九年级 · 度量几何学
(本小题8.0分)

如图, $A B C D$ 是围墙, $A B / / C D, \angle A B C=120^{\circ}$, 一根 $6 m$ 长的绳子, 一端拴在围墙一角的柱子 $B$ 处,另一端 $E$ 处拴着一只羊, 求这只羊活动区域的最大面积.


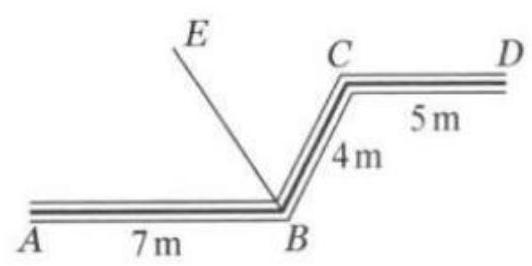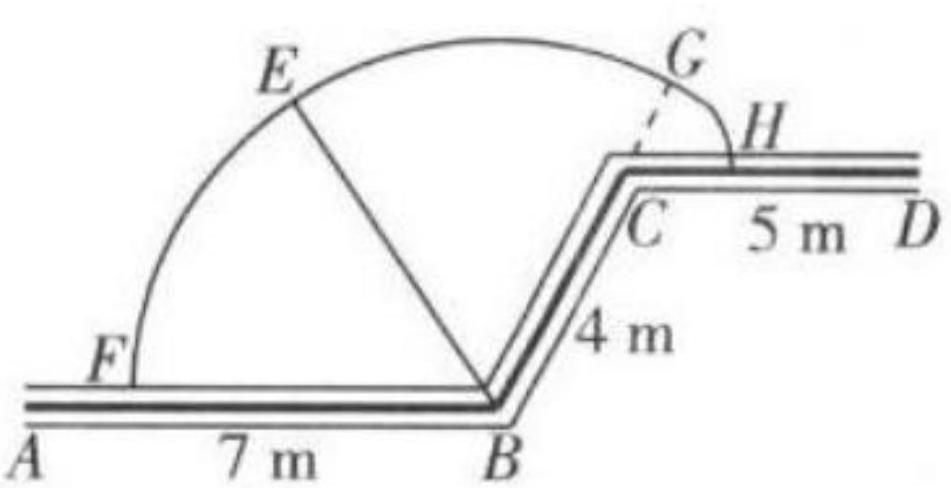
答案: 解：如图, 扇形 $B F G$ 和扇形 $C G H$ 为羊活动的区域.

$S_{\text {扇形 } G B F}=\frac{120 \pi \times 6^{2}}{360}=12 \pi\left(m^{2}\right) ;$

$S_{\text {扇形 } H C G}=\frac{60 \pi \times 2^{2}}{360}=\frac{2}{3} \pi\left(m^{2}\right) ;$

$\therefore$ 羊活动区域的最大面积为: $12 \pi+\frac{2}{3} \pi=\frac{38}{3} \pi m^{2}$.

解析: 本题主要考查的是扇形的面积计算方法, 正确的判断出羊的活动区域是解答此题的关键. 羊的活动区域应该分为两部分: (1)以 $\angle A B C$ 为圆心角, 绳长 $B E$ 为半径的扇形; (2)以 $\angle B C D$ 的补角为圆心角, 以 $(B E-B C)$ 长为半径的扇形; 可根据两个扇形各自的圆心角和半径, 计算出羊活动区域的面积即可.